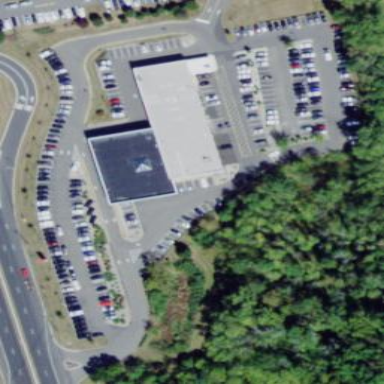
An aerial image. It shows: Shop that sells cars.